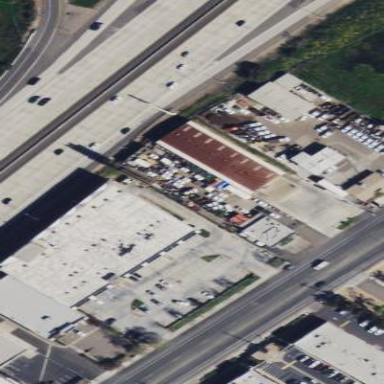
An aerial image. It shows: Industrial building.